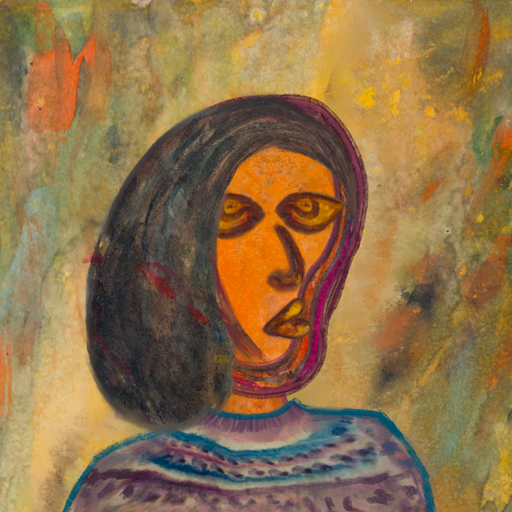
Background: Comrade, Head And Neck Side: Hypocrite_w_Hair, Face Side: Comrade, Bust: HillGirl, Hair Side: Gypsy_Mother, Head Accessory: Blank, Second Necklace: Blank, Necklace: Blank, Baby: Blank